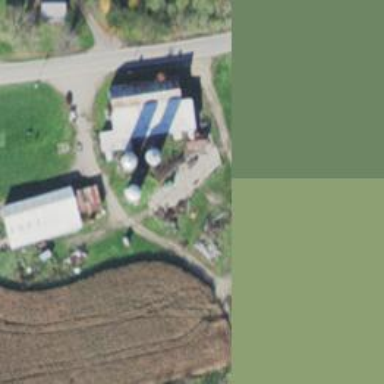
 typically used for storing grain or other materials."